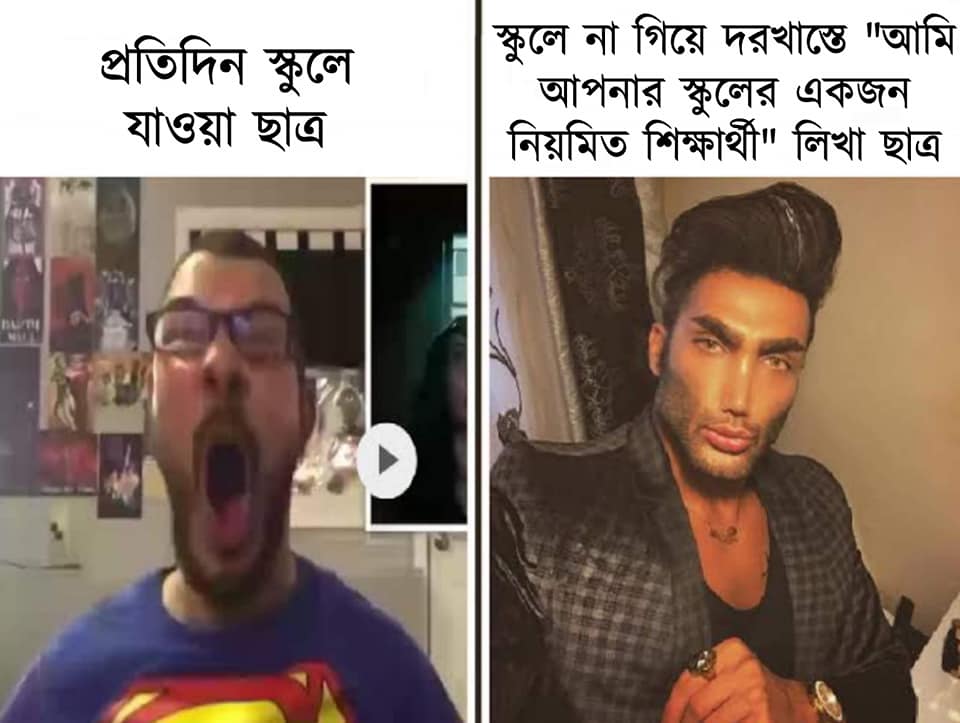
Caption: প্রতিদিন স্কুলে যাওয়া ছাত্র     স্কুলে না গিয়ে দরখাস্তে " আমি আপনার স্কুলের একজন নিয়মত শিক্ষার্থী "    লিখা ছাত্র
Label: non-hate